Field crop: maize
Growth stage: 2
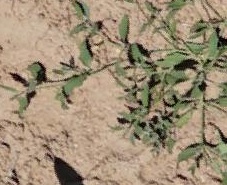
Species: atriplex